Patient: sex F, age 74
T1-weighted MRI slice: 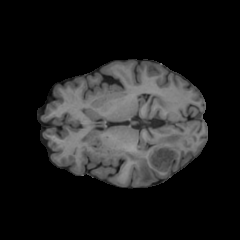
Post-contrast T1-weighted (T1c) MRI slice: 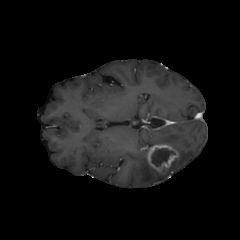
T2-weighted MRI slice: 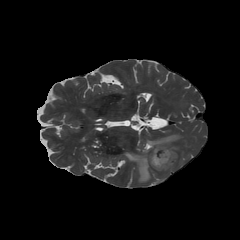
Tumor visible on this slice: yes
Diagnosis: Glioblastoma, IDH-wildtype
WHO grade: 4